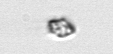
Label: Heterocapsa_rotundata